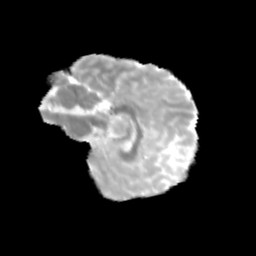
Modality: MD
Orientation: sagittal
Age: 9
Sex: male
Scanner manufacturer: siemens
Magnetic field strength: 3 T
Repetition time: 3.8 s
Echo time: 0.07 s